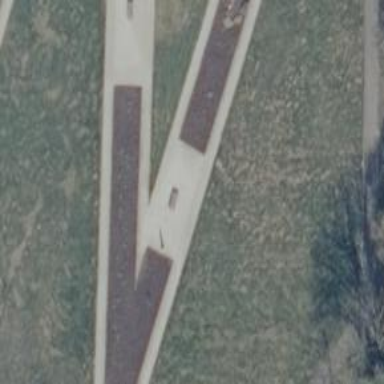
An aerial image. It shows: Asphalt footway.